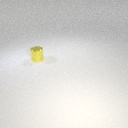
small yellow metal cylinder